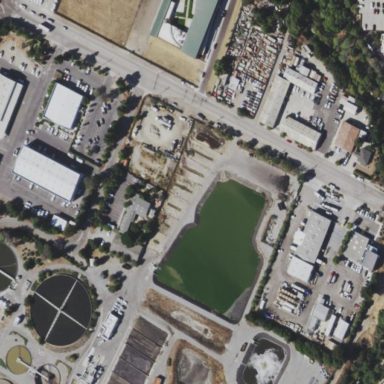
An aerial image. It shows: Body of wastewater.